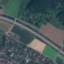
Land use / land cover: Highway